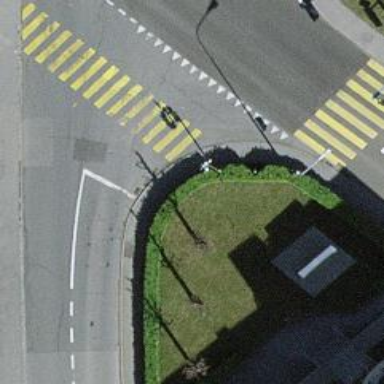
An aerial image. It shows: Road with traffic signals.